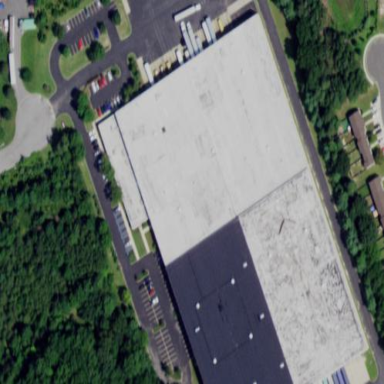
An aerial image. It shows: Warehouse building.